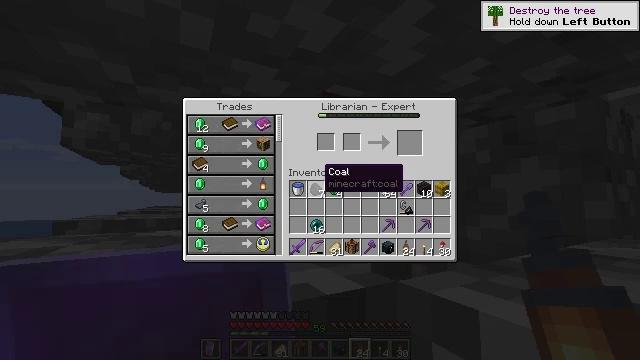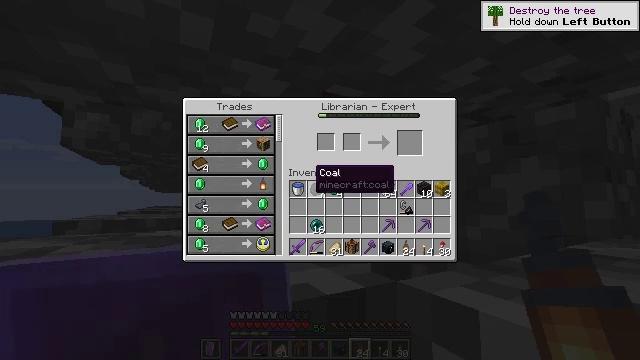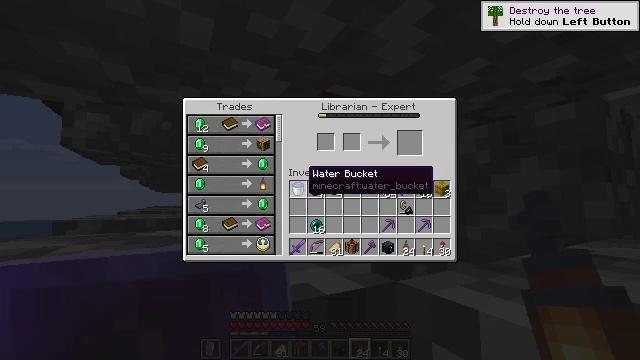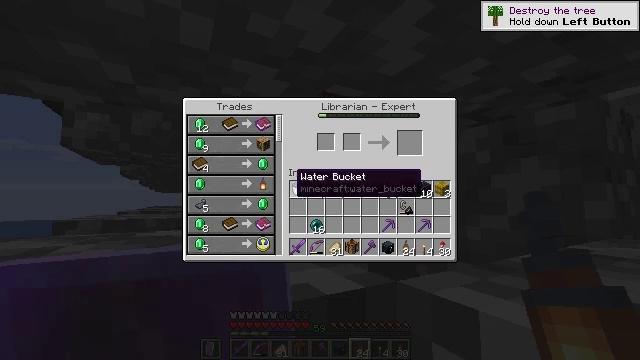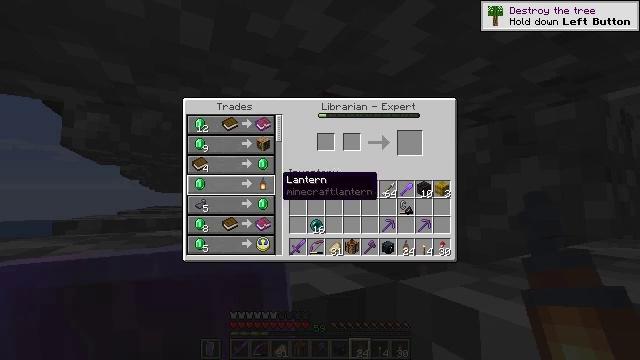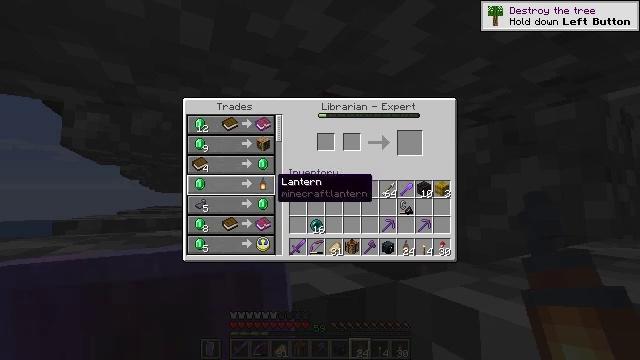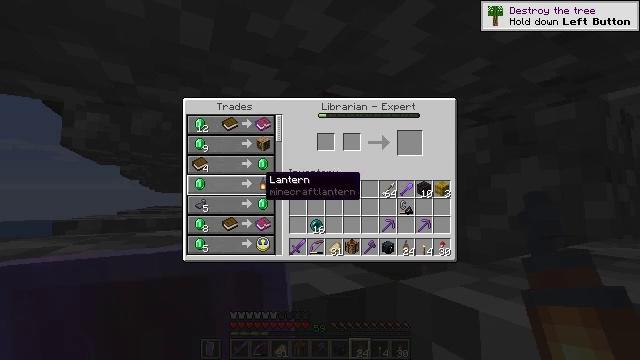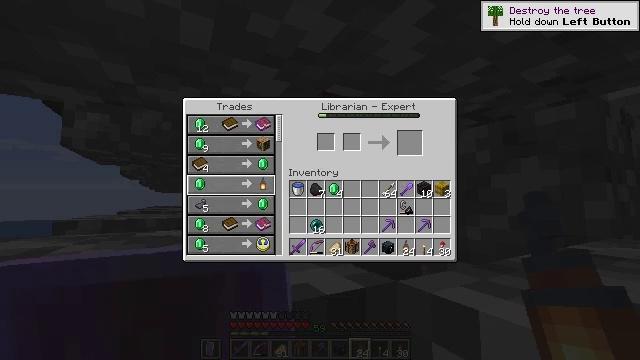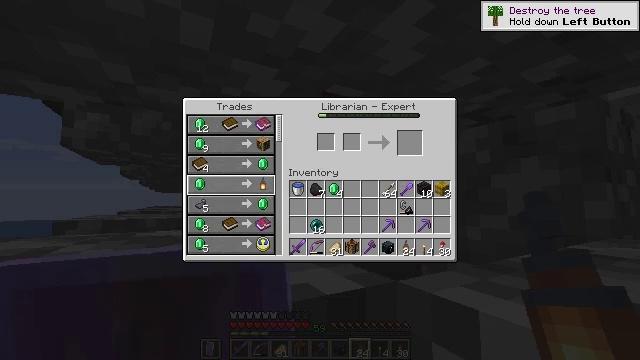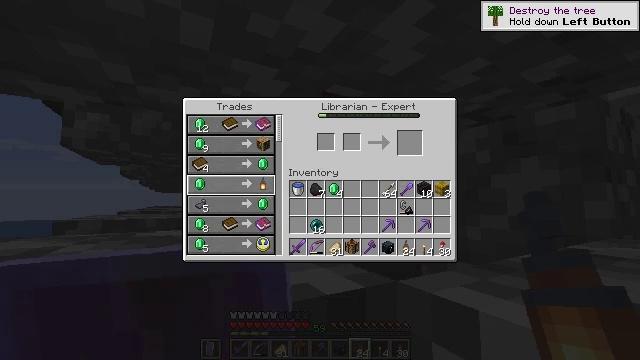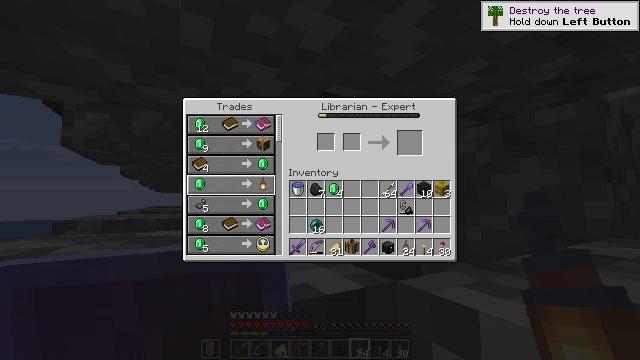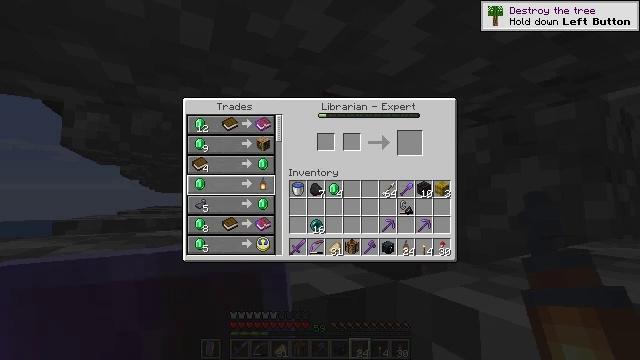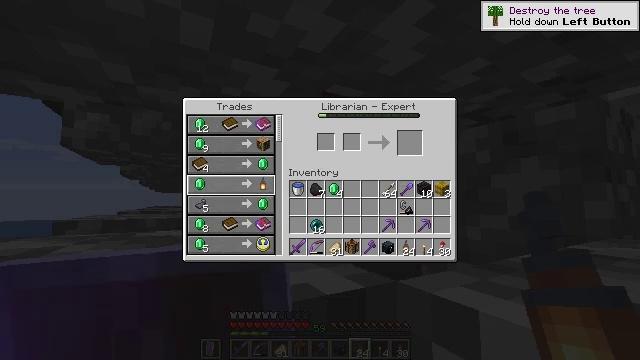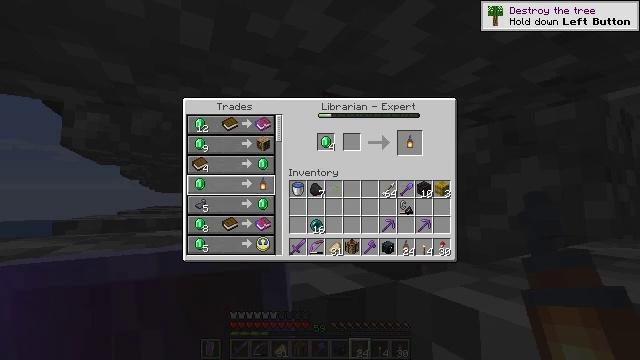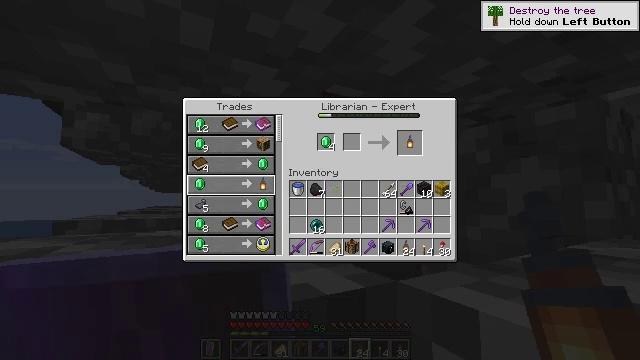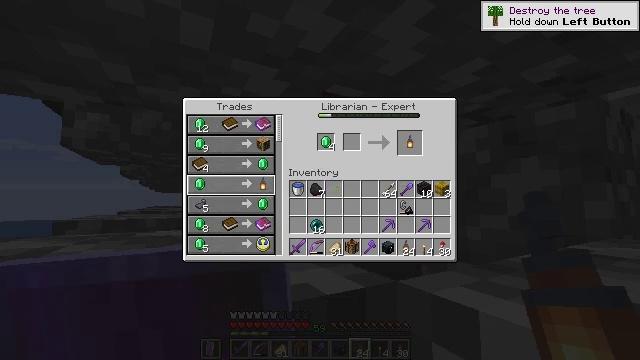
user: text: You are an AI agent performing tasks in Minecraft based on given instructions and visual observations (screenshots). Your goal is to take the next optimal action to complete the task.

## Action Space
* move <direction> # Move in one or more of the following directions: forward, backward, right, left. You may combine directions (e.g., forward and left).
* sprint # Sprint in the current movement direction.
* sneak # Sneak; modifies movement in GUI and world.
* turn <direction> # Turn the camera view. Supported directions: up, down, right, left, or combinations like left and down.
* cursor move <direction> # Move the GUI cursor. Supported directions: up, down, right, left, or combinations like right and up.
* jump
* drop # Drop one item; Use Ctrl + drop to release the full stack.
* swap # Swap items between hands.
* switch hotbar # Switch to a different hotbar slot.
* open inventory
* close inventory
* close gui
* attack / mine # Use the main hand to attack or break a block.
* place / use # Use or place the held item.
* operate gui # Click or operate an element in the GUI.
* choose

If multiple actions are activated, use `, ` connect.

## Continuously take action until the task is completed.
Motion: motion action
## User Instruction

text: Make a lantern using iron nuggets and a torch.
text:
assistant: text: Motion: turn left
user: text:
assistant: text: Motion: turn left
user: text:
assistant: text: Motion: turn left
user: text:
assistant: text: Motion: turn left
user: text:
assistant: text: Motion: no_op
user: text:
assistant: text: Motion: turn left
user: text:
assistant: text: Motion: turn left
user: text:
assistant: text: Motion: sneak
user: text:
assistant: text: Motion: sneak
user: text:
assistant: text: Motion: sneak
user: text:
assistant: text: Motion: sneak
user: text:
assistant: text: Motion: sneak
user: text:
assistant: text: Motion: sneak, attack / mine
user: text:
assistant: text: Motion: sneak, attack / mine
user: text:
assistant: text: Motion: sneak, attack / mine
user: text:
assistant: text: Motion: sneak, turn right
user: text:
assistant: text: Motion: sneak, turn right
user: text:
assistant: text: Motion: sneak, turn right
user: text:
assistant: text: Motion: sneak, turn right and up
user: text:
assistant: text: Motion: sneak, turn right and up
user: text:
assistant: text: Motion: sneak
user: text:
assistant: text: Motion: sneak
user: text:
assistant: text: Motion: sneak
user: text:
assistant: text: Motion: sneak
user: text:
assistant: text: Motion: sneak, turn right
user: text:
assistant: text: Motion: sneak, turn right
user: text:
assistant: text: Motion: sneak
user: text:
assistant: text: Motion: sneak
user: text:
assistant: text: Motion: sneak
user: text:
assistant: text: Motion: sneak